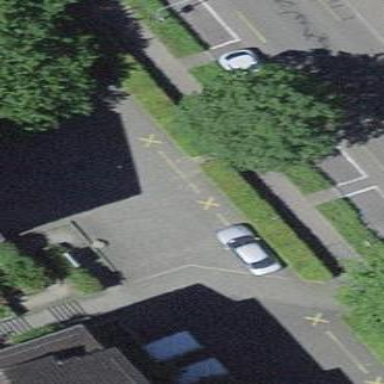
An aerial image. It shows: Parking available on the street side.